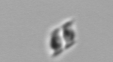
Label: Bacillariophyceae_morphotype1